Question: I'm have a problem figuring this out. I have two entities, user and country. Within user, i have two field, country_of_residence and nationality. I would like both these field to point to country::id like so:
Conception tables:

Is this possible to do in symfony-doctrine? And how can it be done? ManytoMany relastionship?
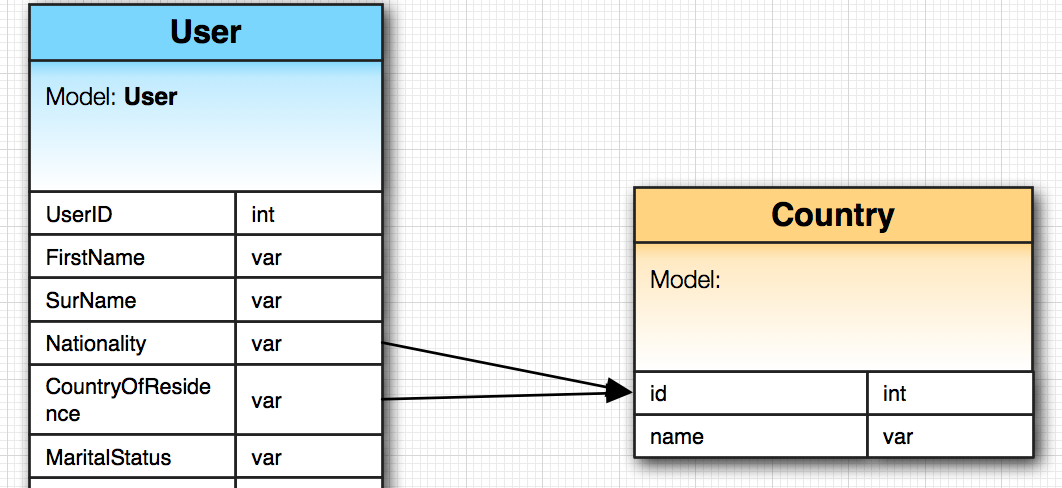
Answer: You can use two 'ManyToOne' relationships
'''
/**
* @ORM\ManyToOne(targetEntity="Country")
* @ORM\JoinColumn(name="country_of_residence", referencedColumnName="id")
*/
private $countryOfResidence;
/**
* @ORM\ManyToOne(targetEntity="Country")
* @ORM\JoinColumn(name="nationality", referencedColumnName="id")
*/
private $nationality;
'''